Interaction volume radius: 10 \u00c5
Interaction volume height: 10 \u00c5
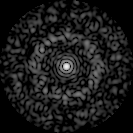
Disorder parameter: 0.8355